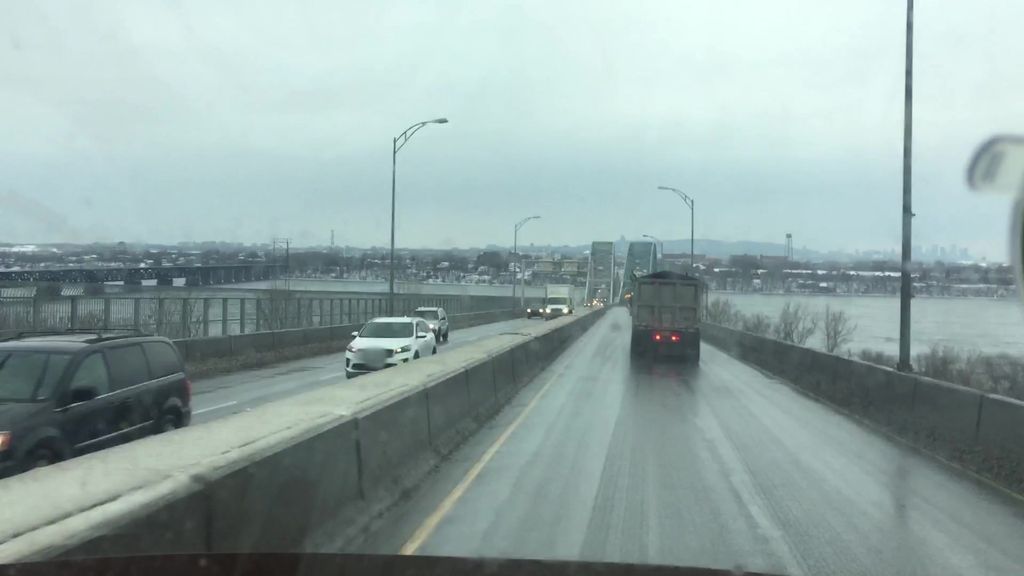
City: montreal